Question: I've been trying this to no avail for some days now, but basically I have some creatures and the player on the screen. What I want to happen is for the enemies to turn to face the player at a variable speed, rather than 'lock' into position and face the player immediately.
What I am trying to do is work out whether it is faster for a given enemy to rotate clockwise or counter clockwise to face the player, but it's proving to be beyond my capabilities with trigonometry.
Example:

'x' in these figures represents the 'shorter' path and the direction I want to rotate in each situation.
What is the simplest way to work out either 'clockwise' or 'counter-clockwise' in this situation, using any of the following:
- -
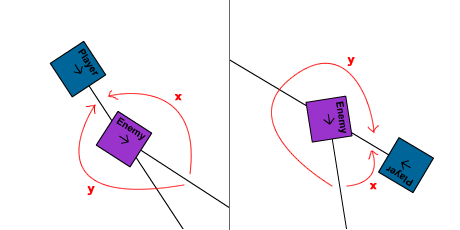
Answer: There is to calculate angles or use trigonometric functions here, assuming you have a direction vector.
'''
var pos_x, pos_y, dir_x, dir_y, target_x, target_y;
if ((pos_x - target_x) * dir_y > (pos_y - target_y) * dir_x) {
// Target lies clockwise
} else {
// Target lies anticlockwise
}
'''
This simply draws an imaginary line through the object in the direction it's facing, and figures out which side of that line the target is on. This is basic linear algebra, so you should not need to use 'sin()' or 'cos()' etc. anywhere in this function, unless you need to calculate the direction vector from the angle.
This also uses a right-handed coordinate system, it will be backwards if you are using a left-handed coordinate system -- the formulas will be the same, but "clockwise" and "anticlockwise" will be swapped.
The function computes the outer product of the forward vector '(dir_x, dir_y)' and the vector to the target, '(target_x - pos_x, target_y - pos_y)'. The resulting outer product is a pseudoscalar which is positive or negative, depending on whether the target is clockwise or anticlockwise.
### Crash course on vectors
A vector is a and , e.g., 3 km north, or 6 centimeters down. You can represent a vector using (x, y), or you can represent it using (r,th). Both representations give you the vectors, but they use different numbers and different formulas. In general, you should stick with cartesian coordinates instead of polar coordinates. If you're writing a game, polar coordinates suck royally -- they litter your code with 'sin()' and 'cos()' everywhere.
The code has three vectors in it:
- The vector '(pos_x, pos_y)' is the position of the object, relative to the origin.- The vector '(target_x, target_y)' is the position of the target, relative to the origin.- The vector '(dir_x, dir_y)' is the direction that the object is facing.